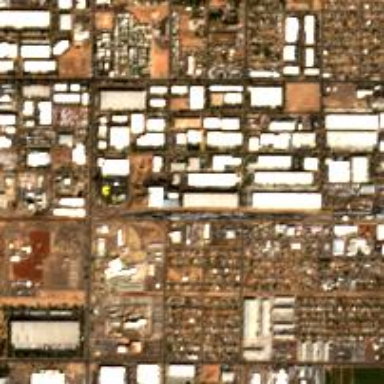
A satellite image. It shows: Industrial area.